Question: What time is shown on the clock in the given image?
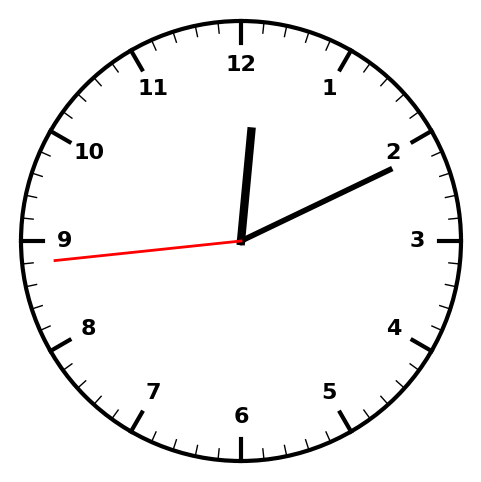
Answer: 12:10:44